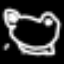
Label: frog